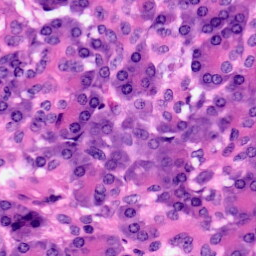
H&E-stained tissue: Pancreatic